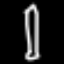
Label: pencil